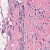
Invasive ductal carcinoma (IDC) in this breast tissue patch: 1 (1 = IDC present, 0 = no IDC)